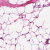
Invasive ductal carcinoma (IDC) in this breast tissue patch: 0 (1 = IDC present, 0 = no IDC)